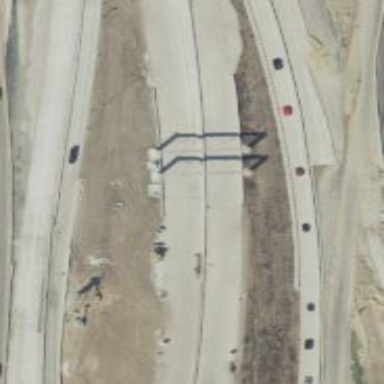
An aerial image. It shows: Toll gantry on the road.